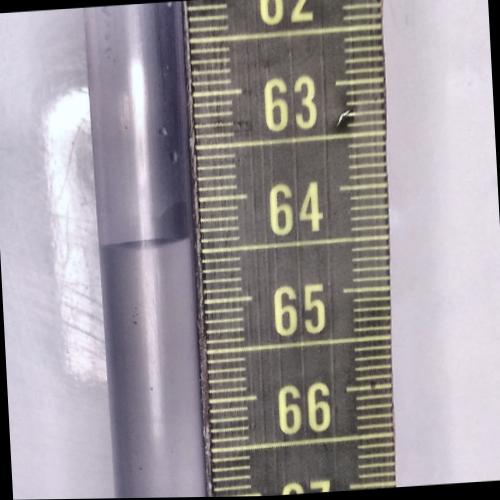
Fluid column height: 64.4 cm